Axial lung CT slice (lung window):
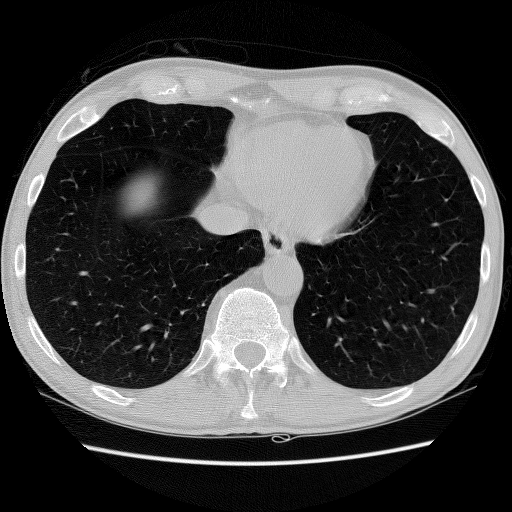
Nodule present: no